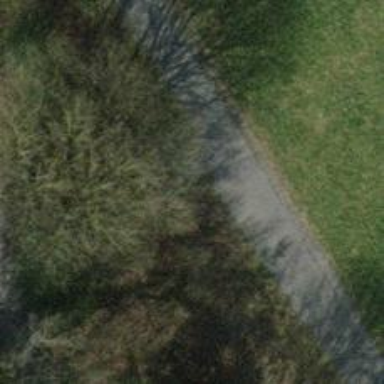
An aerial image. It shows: Brown bench.